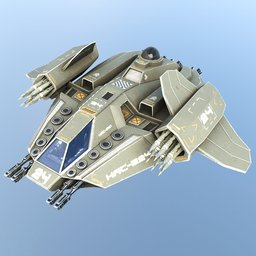
Label: mechanical